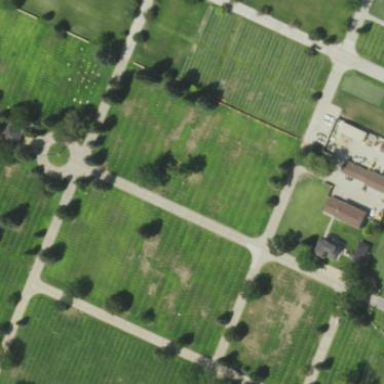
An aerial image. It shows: Cemetery.